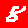
Digit: 8